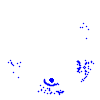
Particle: electron